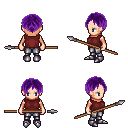
a pixel art fantasy rpg character, female body template, human, light skin, maroon sleeveless shirt, metal pants, purple parted hairstyle, metal boots, spear, four views (front, back, left, right), 2x2 character sprite sheet, small pixel art, hard edges, no anti-aliasing